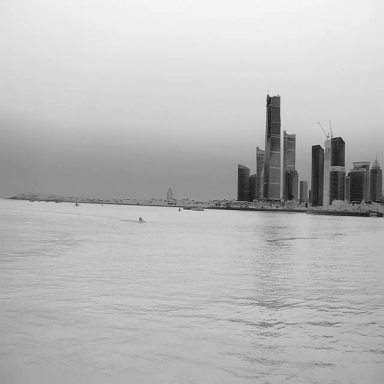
There are five objects shown in the infrared image, including two canoes, a container_ship, a sailboat, and a bulk_carrier.